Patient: sex M, age 72
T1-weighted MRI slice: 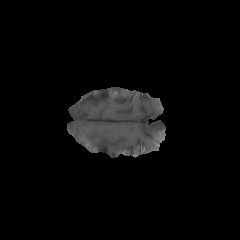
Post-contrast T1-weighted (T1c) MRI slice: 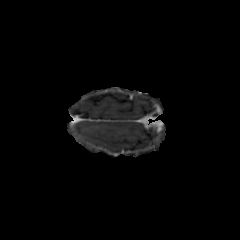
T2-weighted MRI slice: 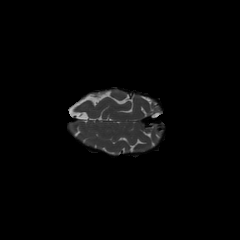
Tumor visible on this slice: no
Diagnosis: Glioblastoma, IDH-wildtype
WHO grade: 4